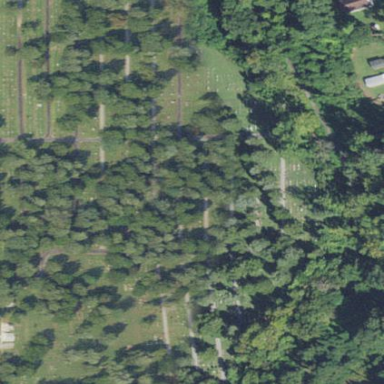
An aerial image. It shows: Cemetery.